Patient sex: F
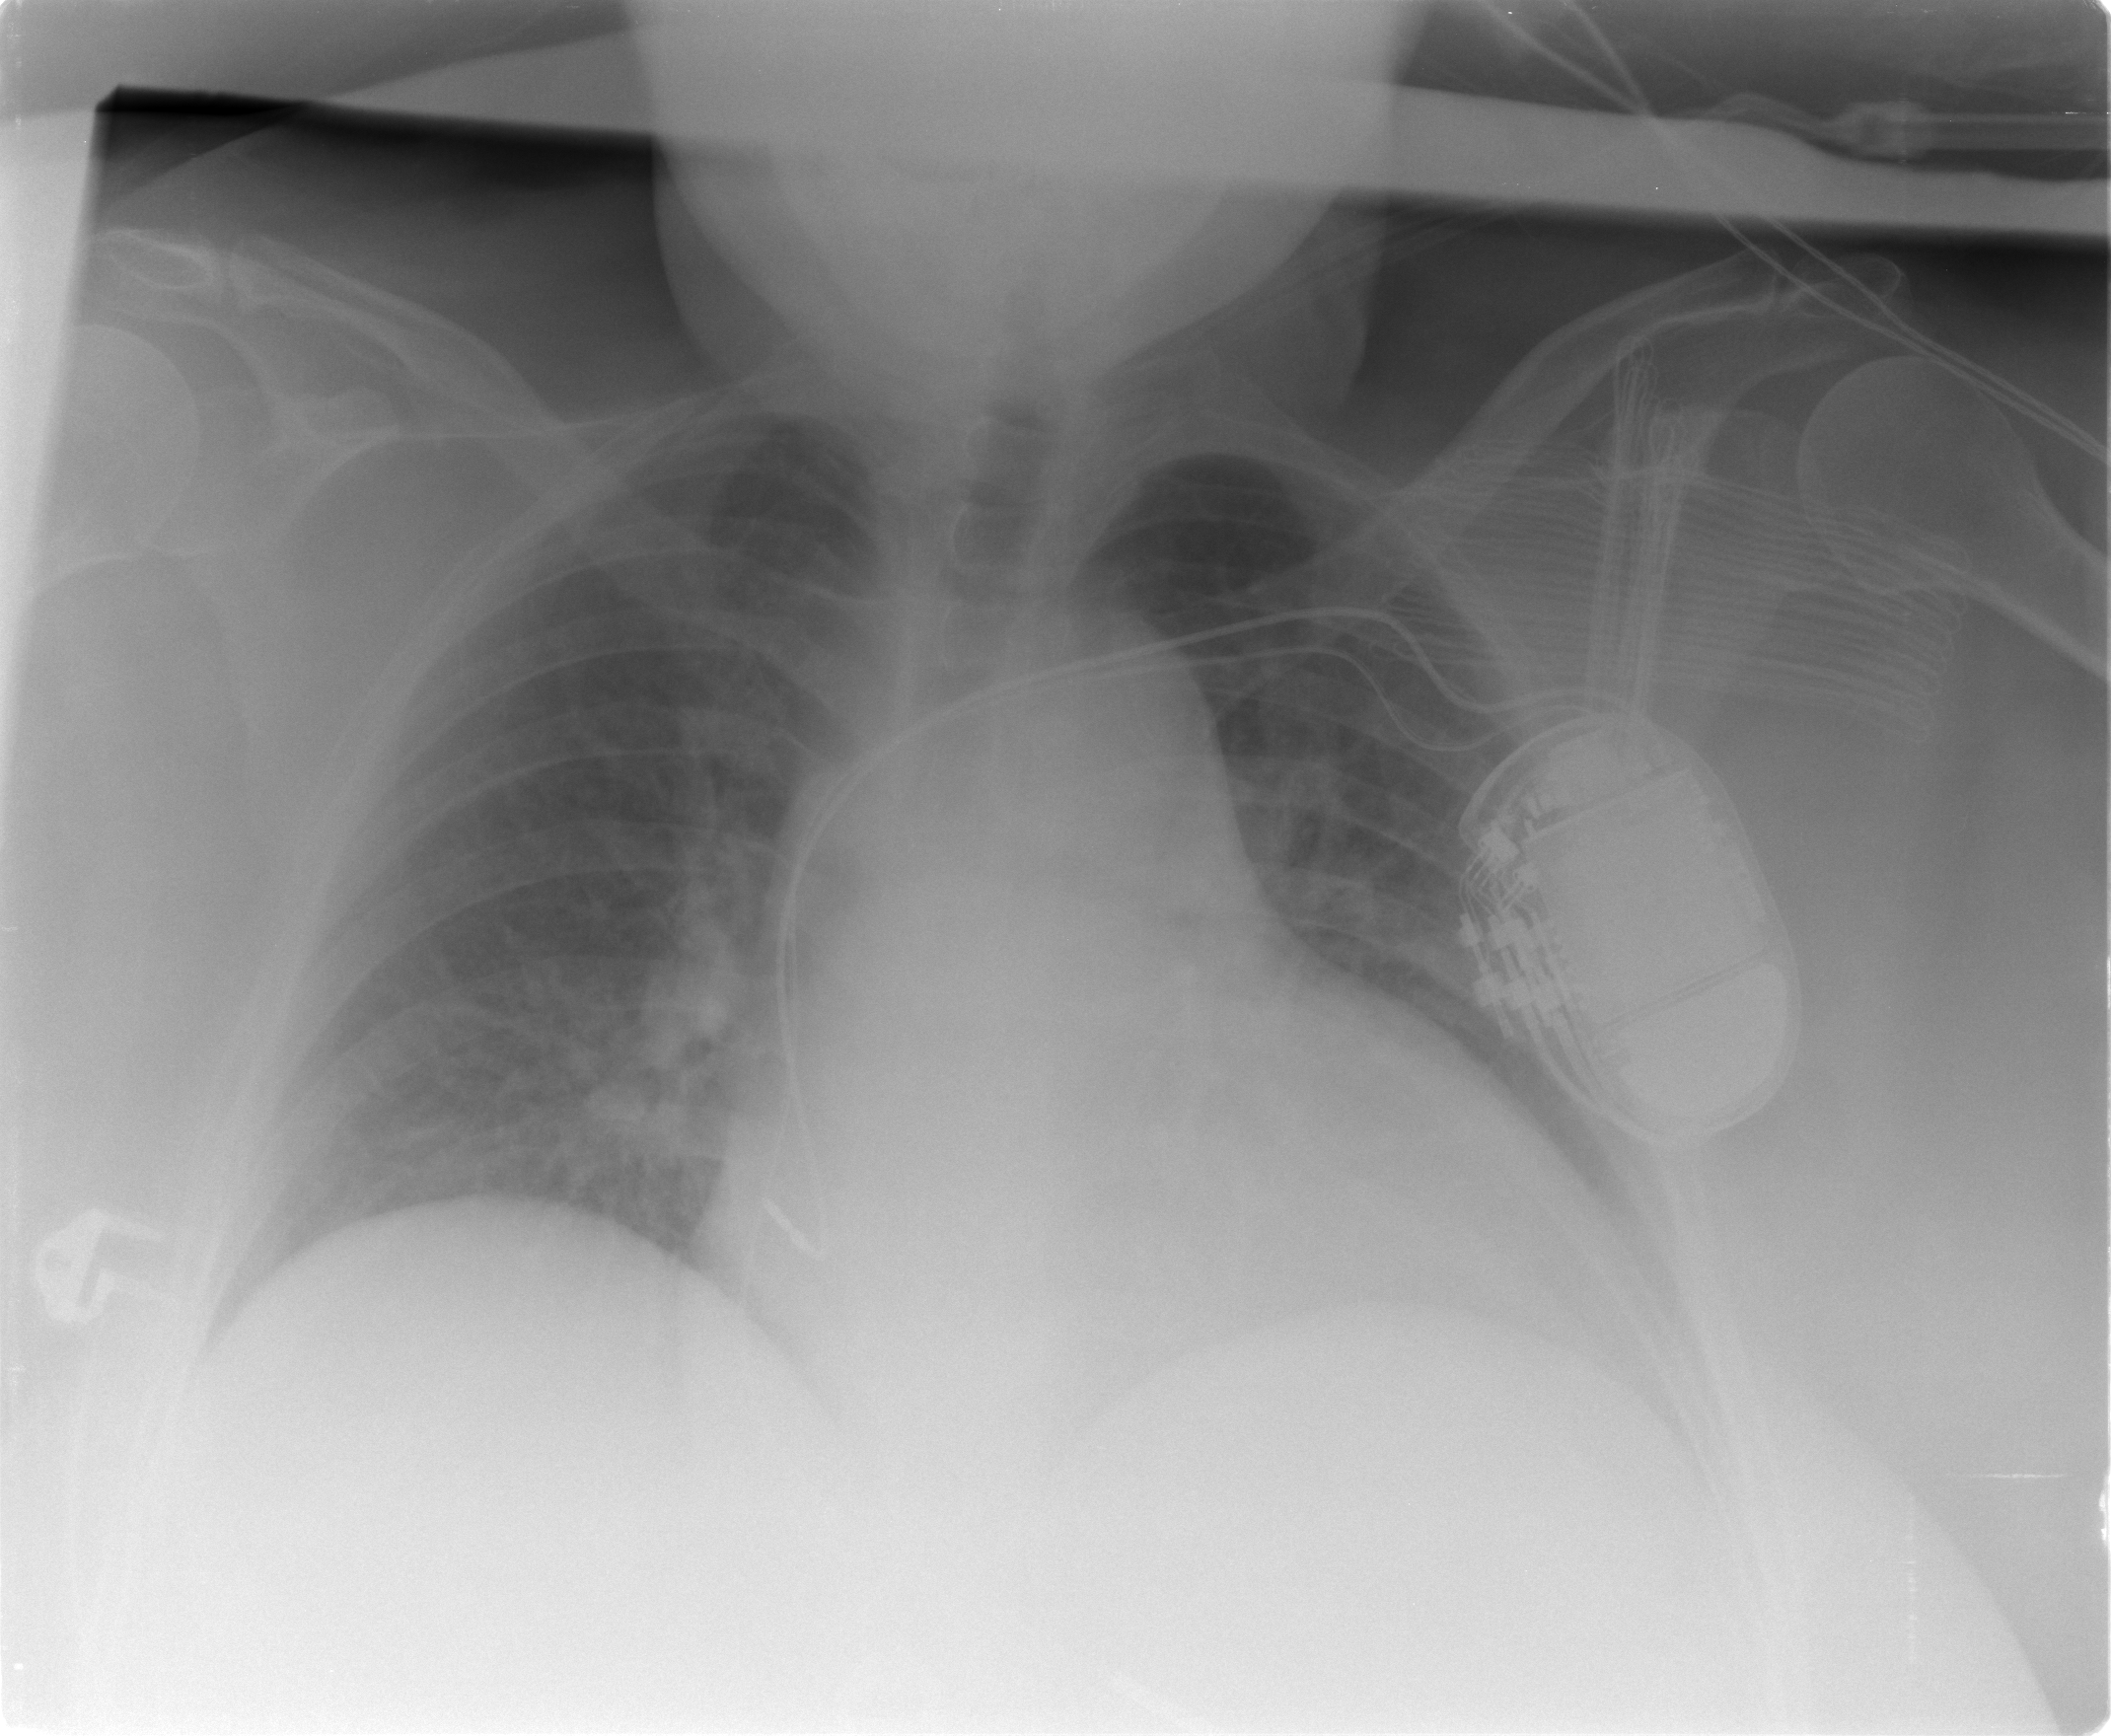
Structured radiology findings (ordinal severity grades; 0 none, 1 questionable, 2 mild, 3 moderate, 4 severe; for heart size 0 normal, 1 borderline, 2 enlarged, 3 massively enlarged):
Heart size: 2
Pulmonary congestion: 2
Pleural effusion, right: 1
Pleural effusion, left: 2
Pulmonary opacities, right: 1
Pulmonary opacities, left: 1
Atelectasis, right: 2
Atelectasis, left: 2